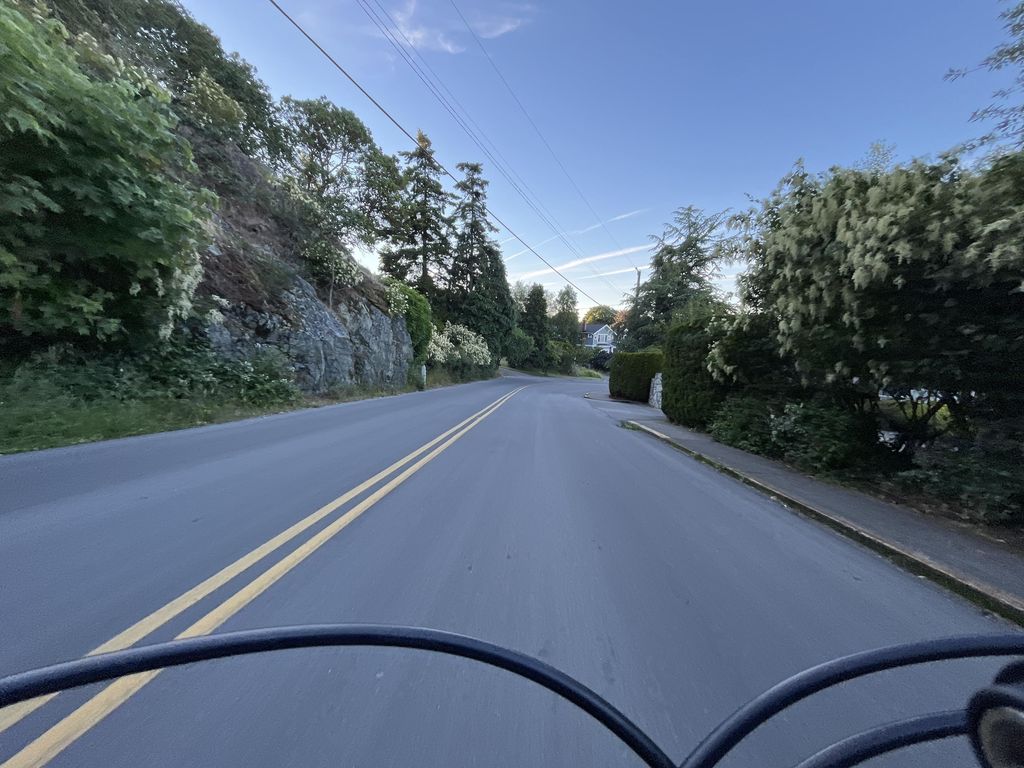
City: victoria